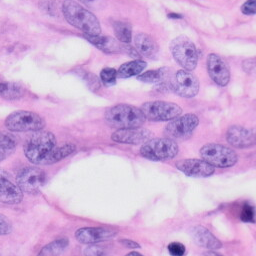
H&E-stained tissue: Skin